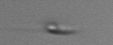
Label: flagellate_morphotype3